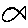
Label: fish